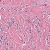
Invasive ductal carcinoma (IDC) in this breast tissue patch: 1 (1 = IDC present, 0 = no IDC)